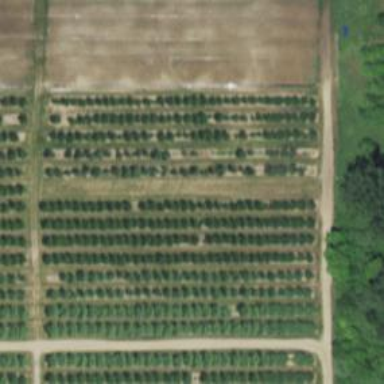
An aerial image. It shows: Orchard.